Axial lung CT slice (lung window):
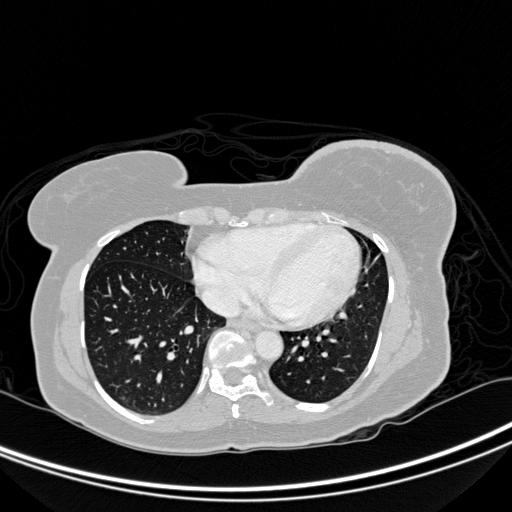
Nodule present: no